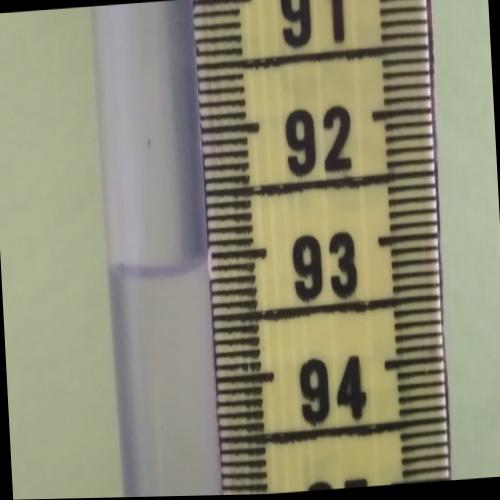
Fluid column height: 93.1 cm